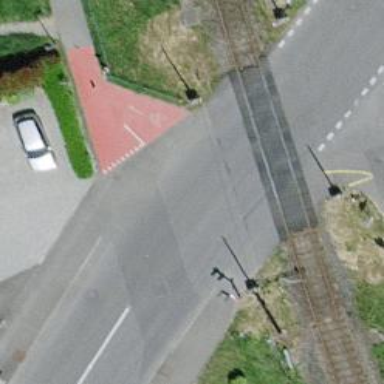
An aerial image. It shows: Asphalt cycleway.